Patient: sex F, age 70
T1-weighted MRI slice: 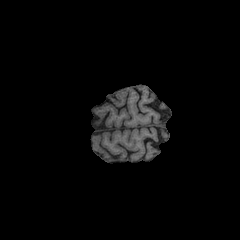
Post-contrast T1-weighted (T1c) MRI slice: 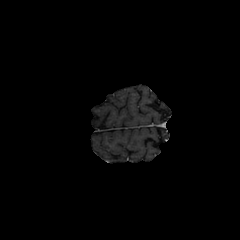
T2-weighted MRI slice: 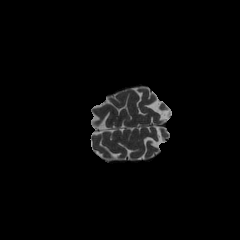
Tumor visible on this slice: no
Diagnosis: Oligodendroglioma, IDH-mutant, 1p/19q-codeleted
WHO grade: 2